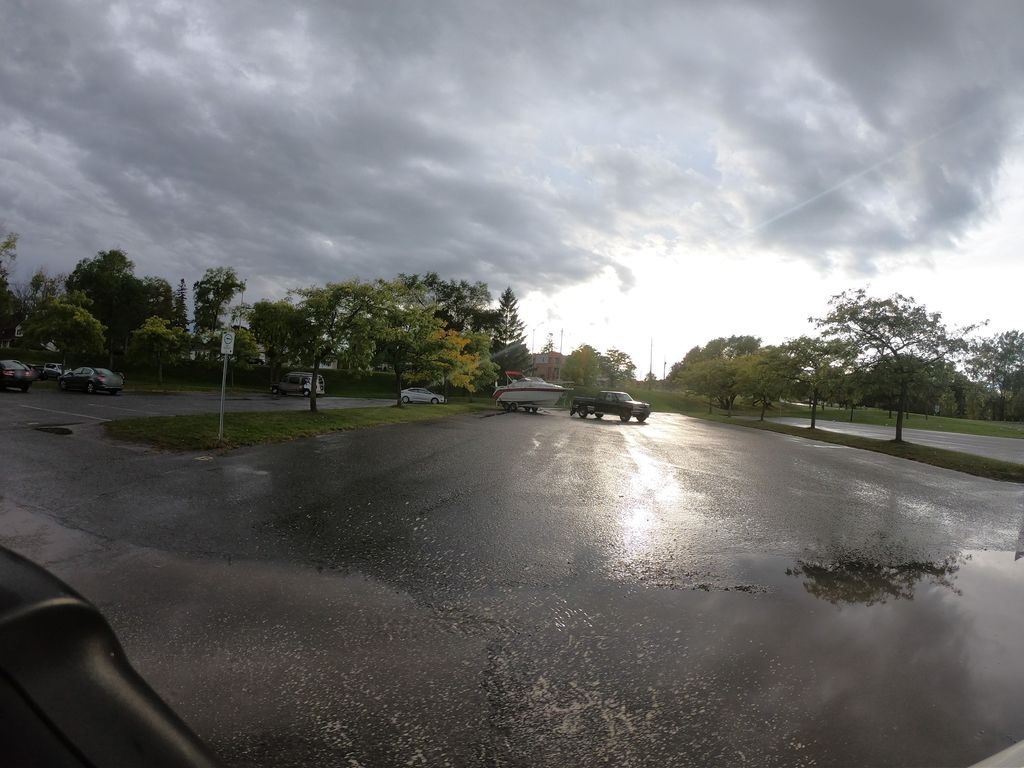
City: ottawa-gatineau